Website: slack
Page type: stored-credit-cards
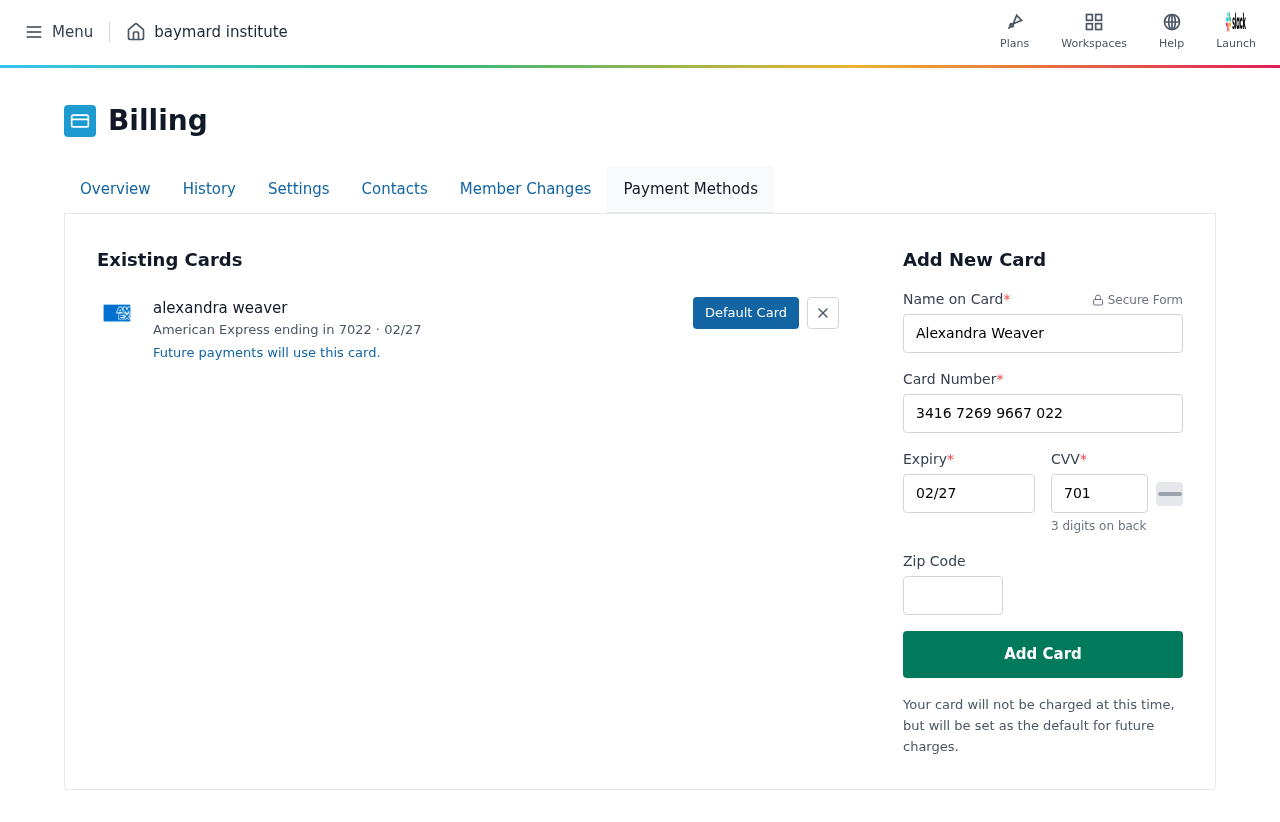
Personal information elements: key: PII_CARD_CVV
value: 7017
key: PII_CARD_EXPIRY
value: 02/27
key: PII_CARD_EXPIRY_MONTH
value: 02
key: PII_CARD_EXPIRY_YEAR
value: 27
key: PII_CARD_LAST4
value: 7022
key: PII_CARD_NUMBER
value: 3416 7269 9667 022
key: PII_CARD_TYPE
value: American Express
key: PII_FULLNAME
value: alexandra weaver
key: PII_FULLNAME
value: Alexandra Weaver
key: PII_POSTCODE
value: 65316